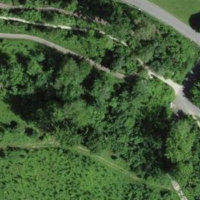
EUNIS habitat code: 41
Species observed at this site:
Epilobium hirsutum
Anguis fragilis